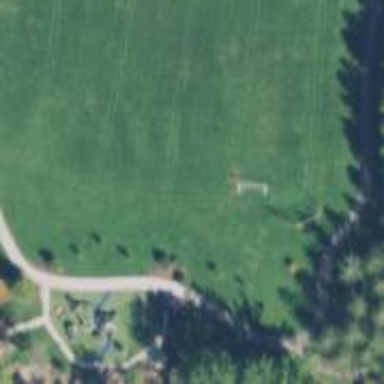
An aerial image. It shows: Soccer pitch for leisureland activities.